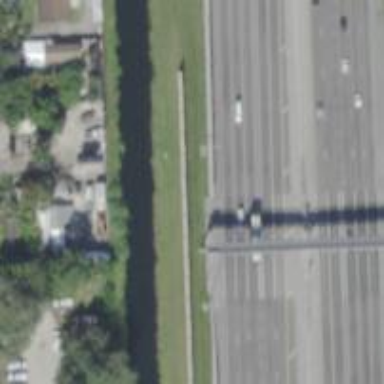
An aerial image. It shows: Toll gantry on the road.